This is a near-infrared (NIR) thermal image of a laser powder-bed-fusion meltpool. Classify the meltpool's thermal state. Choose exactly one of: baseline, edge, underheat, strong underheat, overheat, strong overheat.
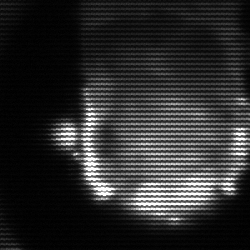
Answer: baseline